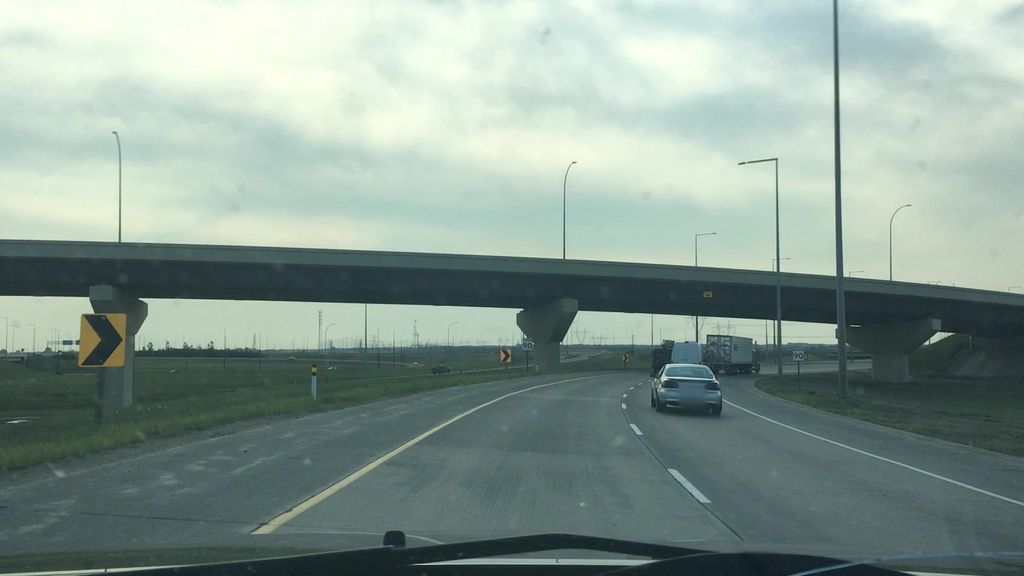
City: edmonton